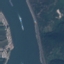
Land use / land cover class: River